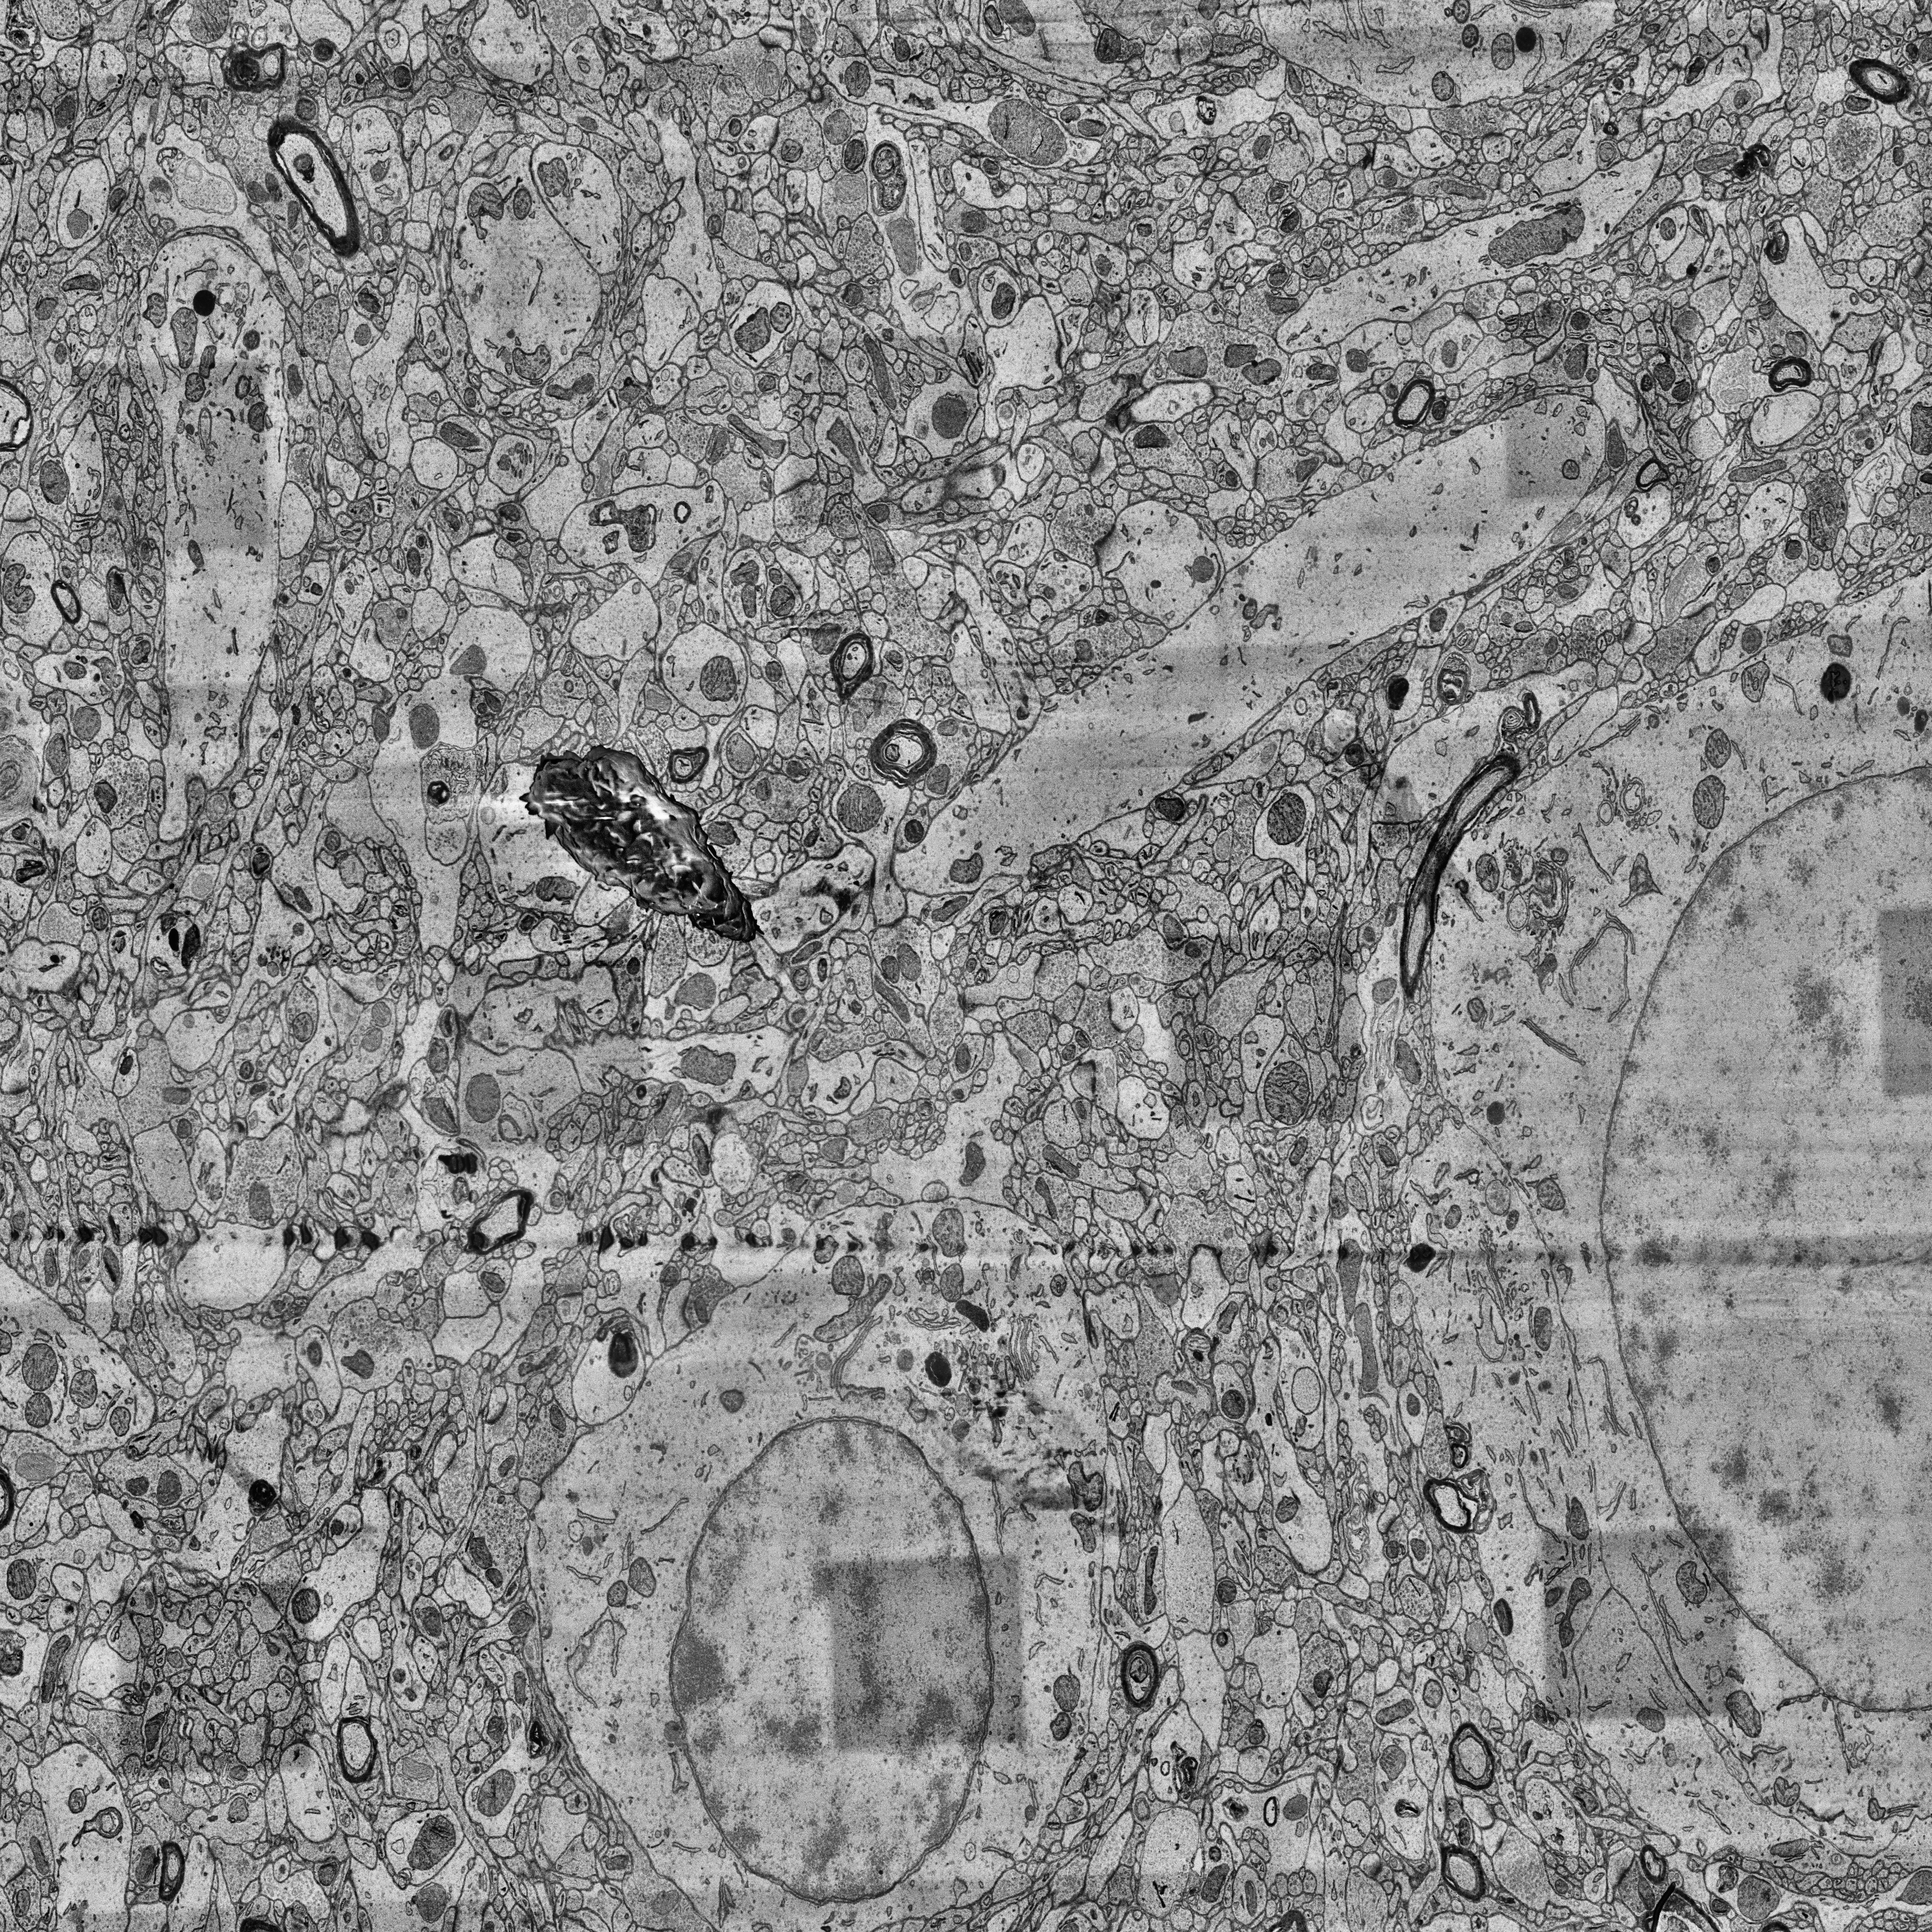
Electron microscopy slice of human cortex tissue
Slice depth (z): 367
Mitochondria instances in slice: 432